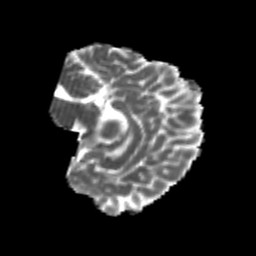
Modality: MD
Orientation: sagittal
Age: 21
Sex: male
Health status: healthy
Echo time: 0.074 s